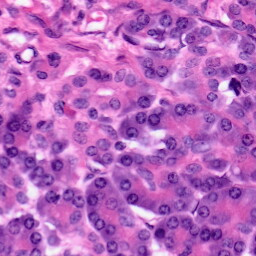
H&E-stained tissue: Pancreatic